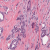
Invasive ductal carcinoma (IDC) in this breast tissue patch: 1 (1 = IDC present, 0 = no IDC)